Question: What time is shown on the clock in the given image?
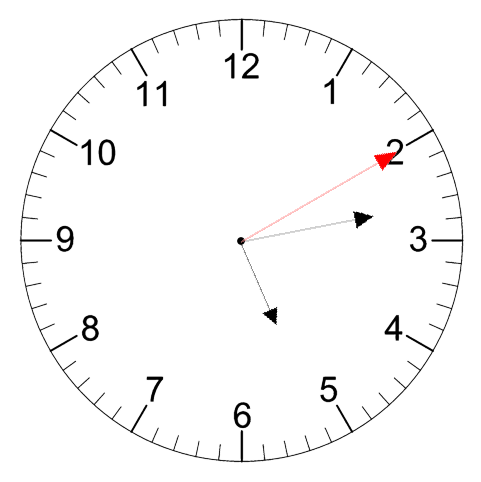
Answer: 05:13:10